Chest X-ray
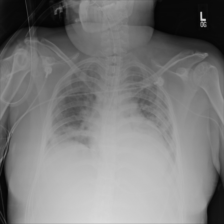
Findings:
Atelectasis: negative
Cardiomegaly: negative
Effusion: negative
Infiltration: positive
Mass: negative
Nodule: negative
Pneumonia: negative
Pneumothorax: negative
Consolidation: negative
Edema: negative
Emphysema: negative
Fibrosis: negative
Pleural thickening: negative
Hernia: negative